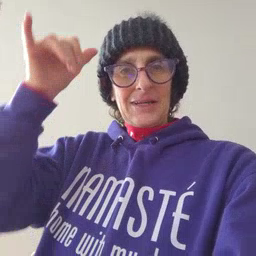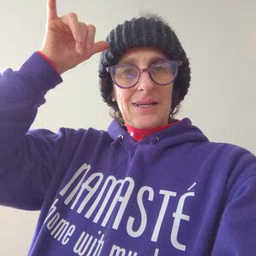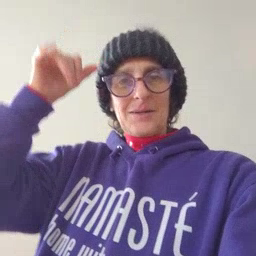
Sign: cow